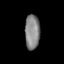
Tissue: lung
Cell type: Epithelial cells
Senescence score: 0.2109
Nuclear area (px): 506
Mean DAPI intensity: 132.476